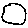
Label: moon